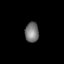
Tissue: lung
Cell type: Endothelial cells
Senescence score: 0.6366
Nuclear area (px): 274
Mean DAPI intensity: 117.774